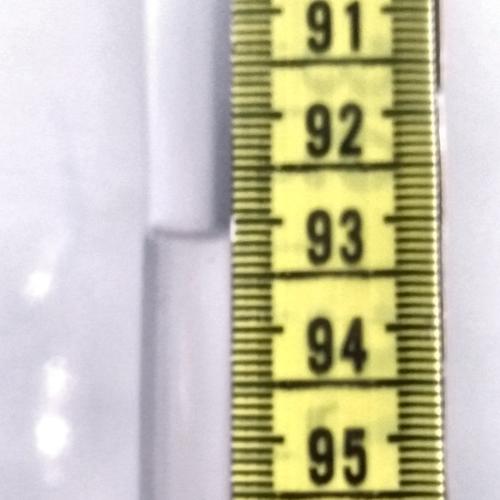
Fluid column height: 93.1 cm